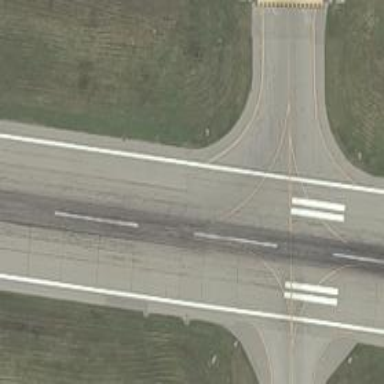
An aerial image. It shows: Image of taxiway at airport.